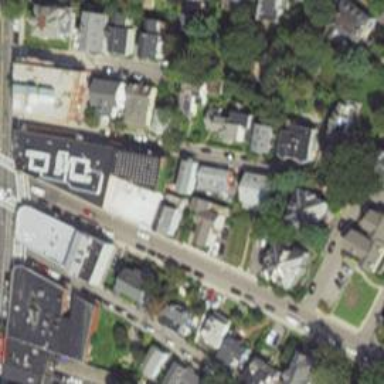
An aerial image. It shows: Veterinary facility.